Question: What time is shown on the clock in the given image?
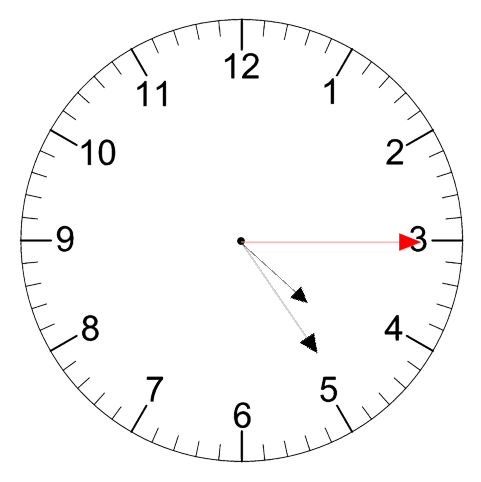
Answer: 04:24:15